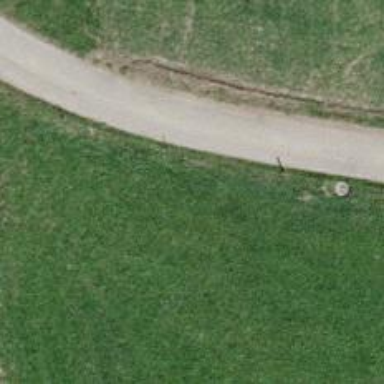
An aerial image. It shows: Unclassified road.